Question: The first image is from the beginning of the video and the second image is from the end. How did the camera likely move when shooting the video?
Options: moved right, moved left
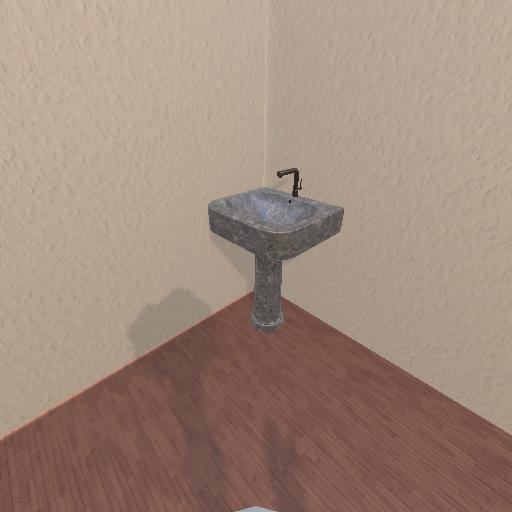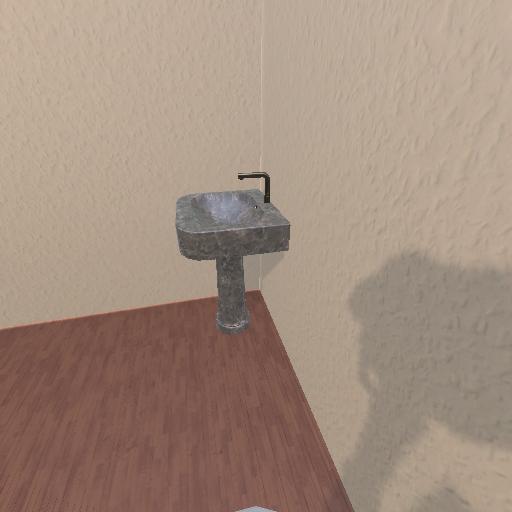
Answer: moved right